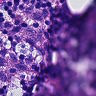
Metastatic tissue present: no